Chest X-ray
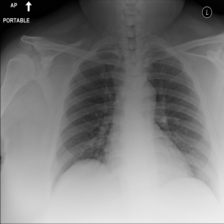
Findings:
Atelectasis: negative
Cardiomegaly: negative
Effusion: negative
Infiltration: negative
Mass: negative
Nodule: negative
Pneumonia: negative
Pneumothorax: negative
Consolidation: negative
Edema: negative
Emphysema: negative
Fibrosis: negative
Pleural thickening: negative
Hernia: negative